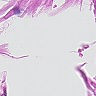
Metastatic tissue present: no